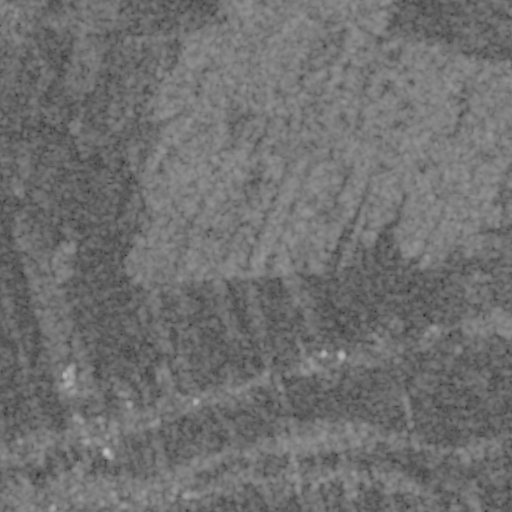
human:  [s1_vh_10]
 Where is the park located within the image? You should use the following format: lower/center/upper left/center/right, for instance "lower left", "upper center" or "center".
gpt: The park is located in the lower left of the image.
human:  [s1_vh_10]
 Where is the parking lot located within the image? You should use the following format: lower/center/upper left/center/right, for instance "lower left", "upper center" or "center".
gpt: The parking lot is located in the lower left of the image.
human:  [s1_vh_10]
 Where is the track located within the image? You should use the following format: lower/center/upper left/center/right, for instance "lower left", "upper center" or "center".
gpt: The track is located in the lower left of the image.
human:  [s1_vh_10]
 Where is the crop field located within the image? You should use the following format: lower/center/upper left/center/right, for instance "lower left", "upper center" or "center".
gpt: There is no crop field in the image.

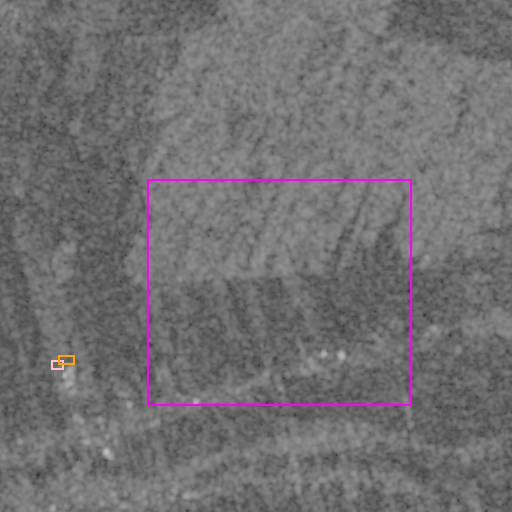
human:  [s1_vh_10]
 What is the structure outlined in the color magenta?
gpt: The structure outlined in magenta is a crop field.
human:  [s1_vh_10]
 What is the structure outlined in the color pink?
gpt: The structure outlined in pink is a park.
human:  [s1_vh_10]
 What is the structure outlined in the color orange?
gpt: The structure outlined in orange is a track.
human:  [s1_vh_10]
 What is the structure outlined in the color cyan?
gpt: There is no cyan outline.